Chest X-ray. View position: PA
Patient age: 52
Patient sex: F
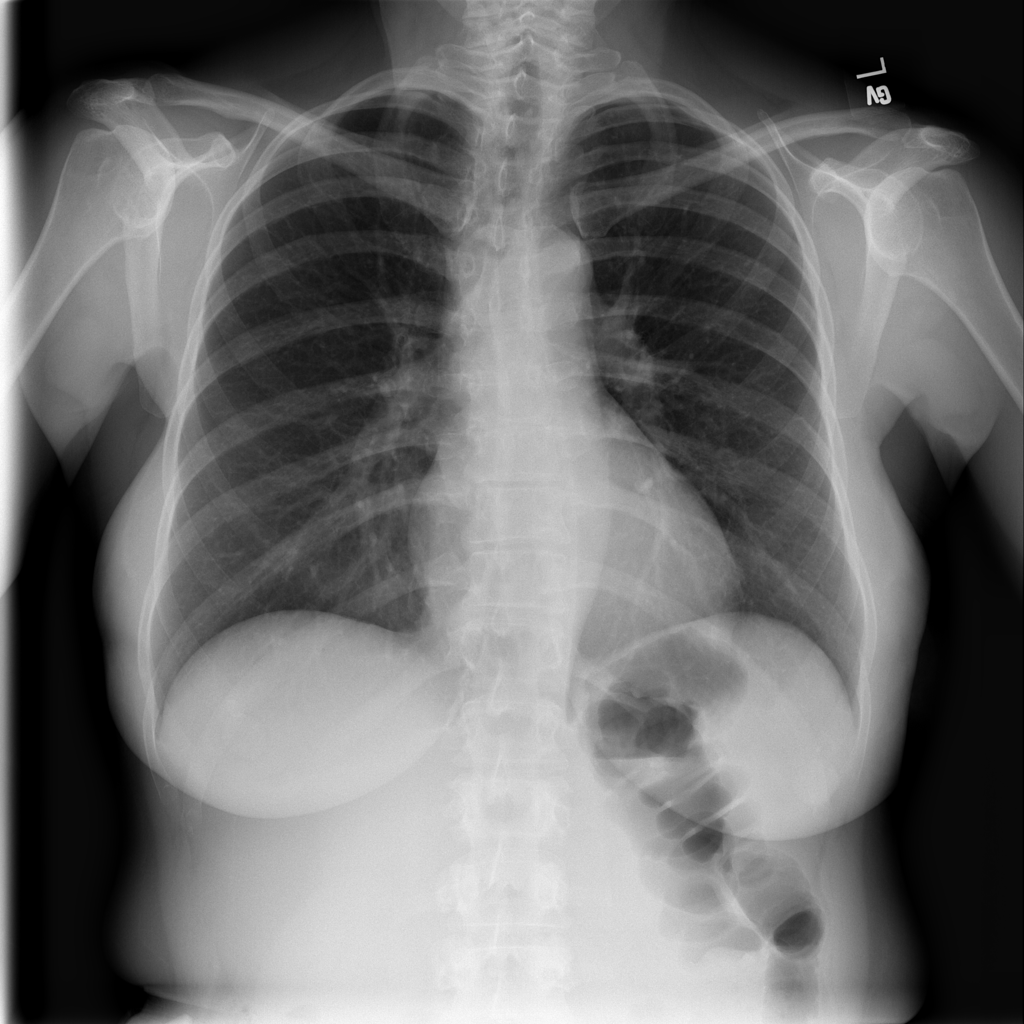
Finding: Pneumothorax